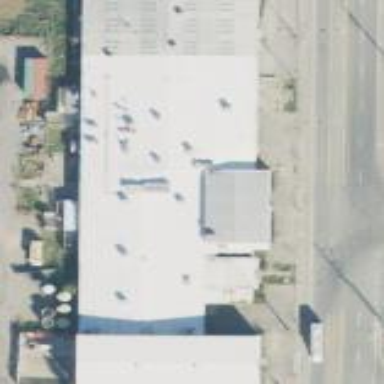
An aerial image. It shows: Industrial building.